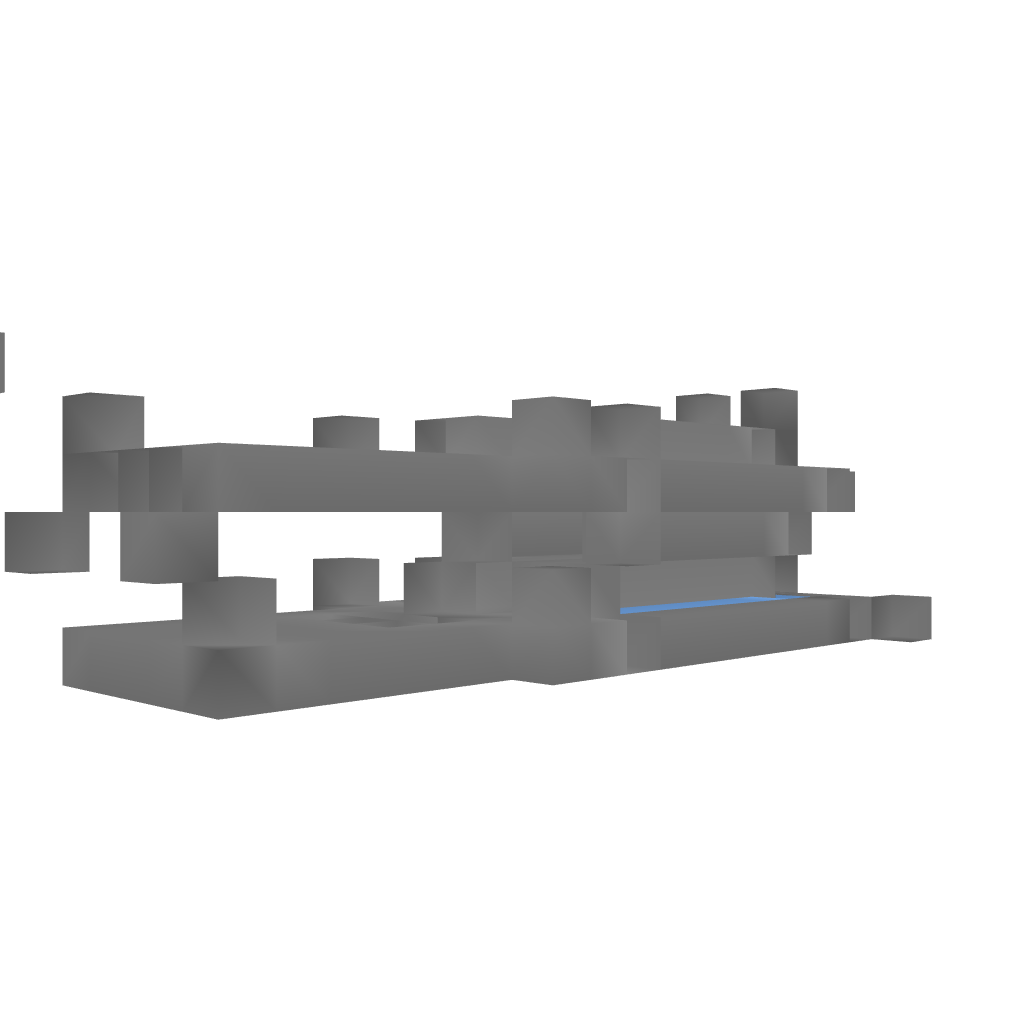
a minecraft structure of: Cannon rapid fire bad low quality